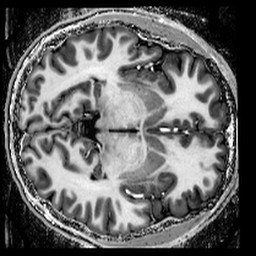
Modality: T1w
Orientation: axial
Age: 23
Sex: male
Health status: healthy
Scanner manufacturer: siemens
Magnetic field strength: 9.4 T
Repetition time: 9 s
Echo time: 0.0023 s